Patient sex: M
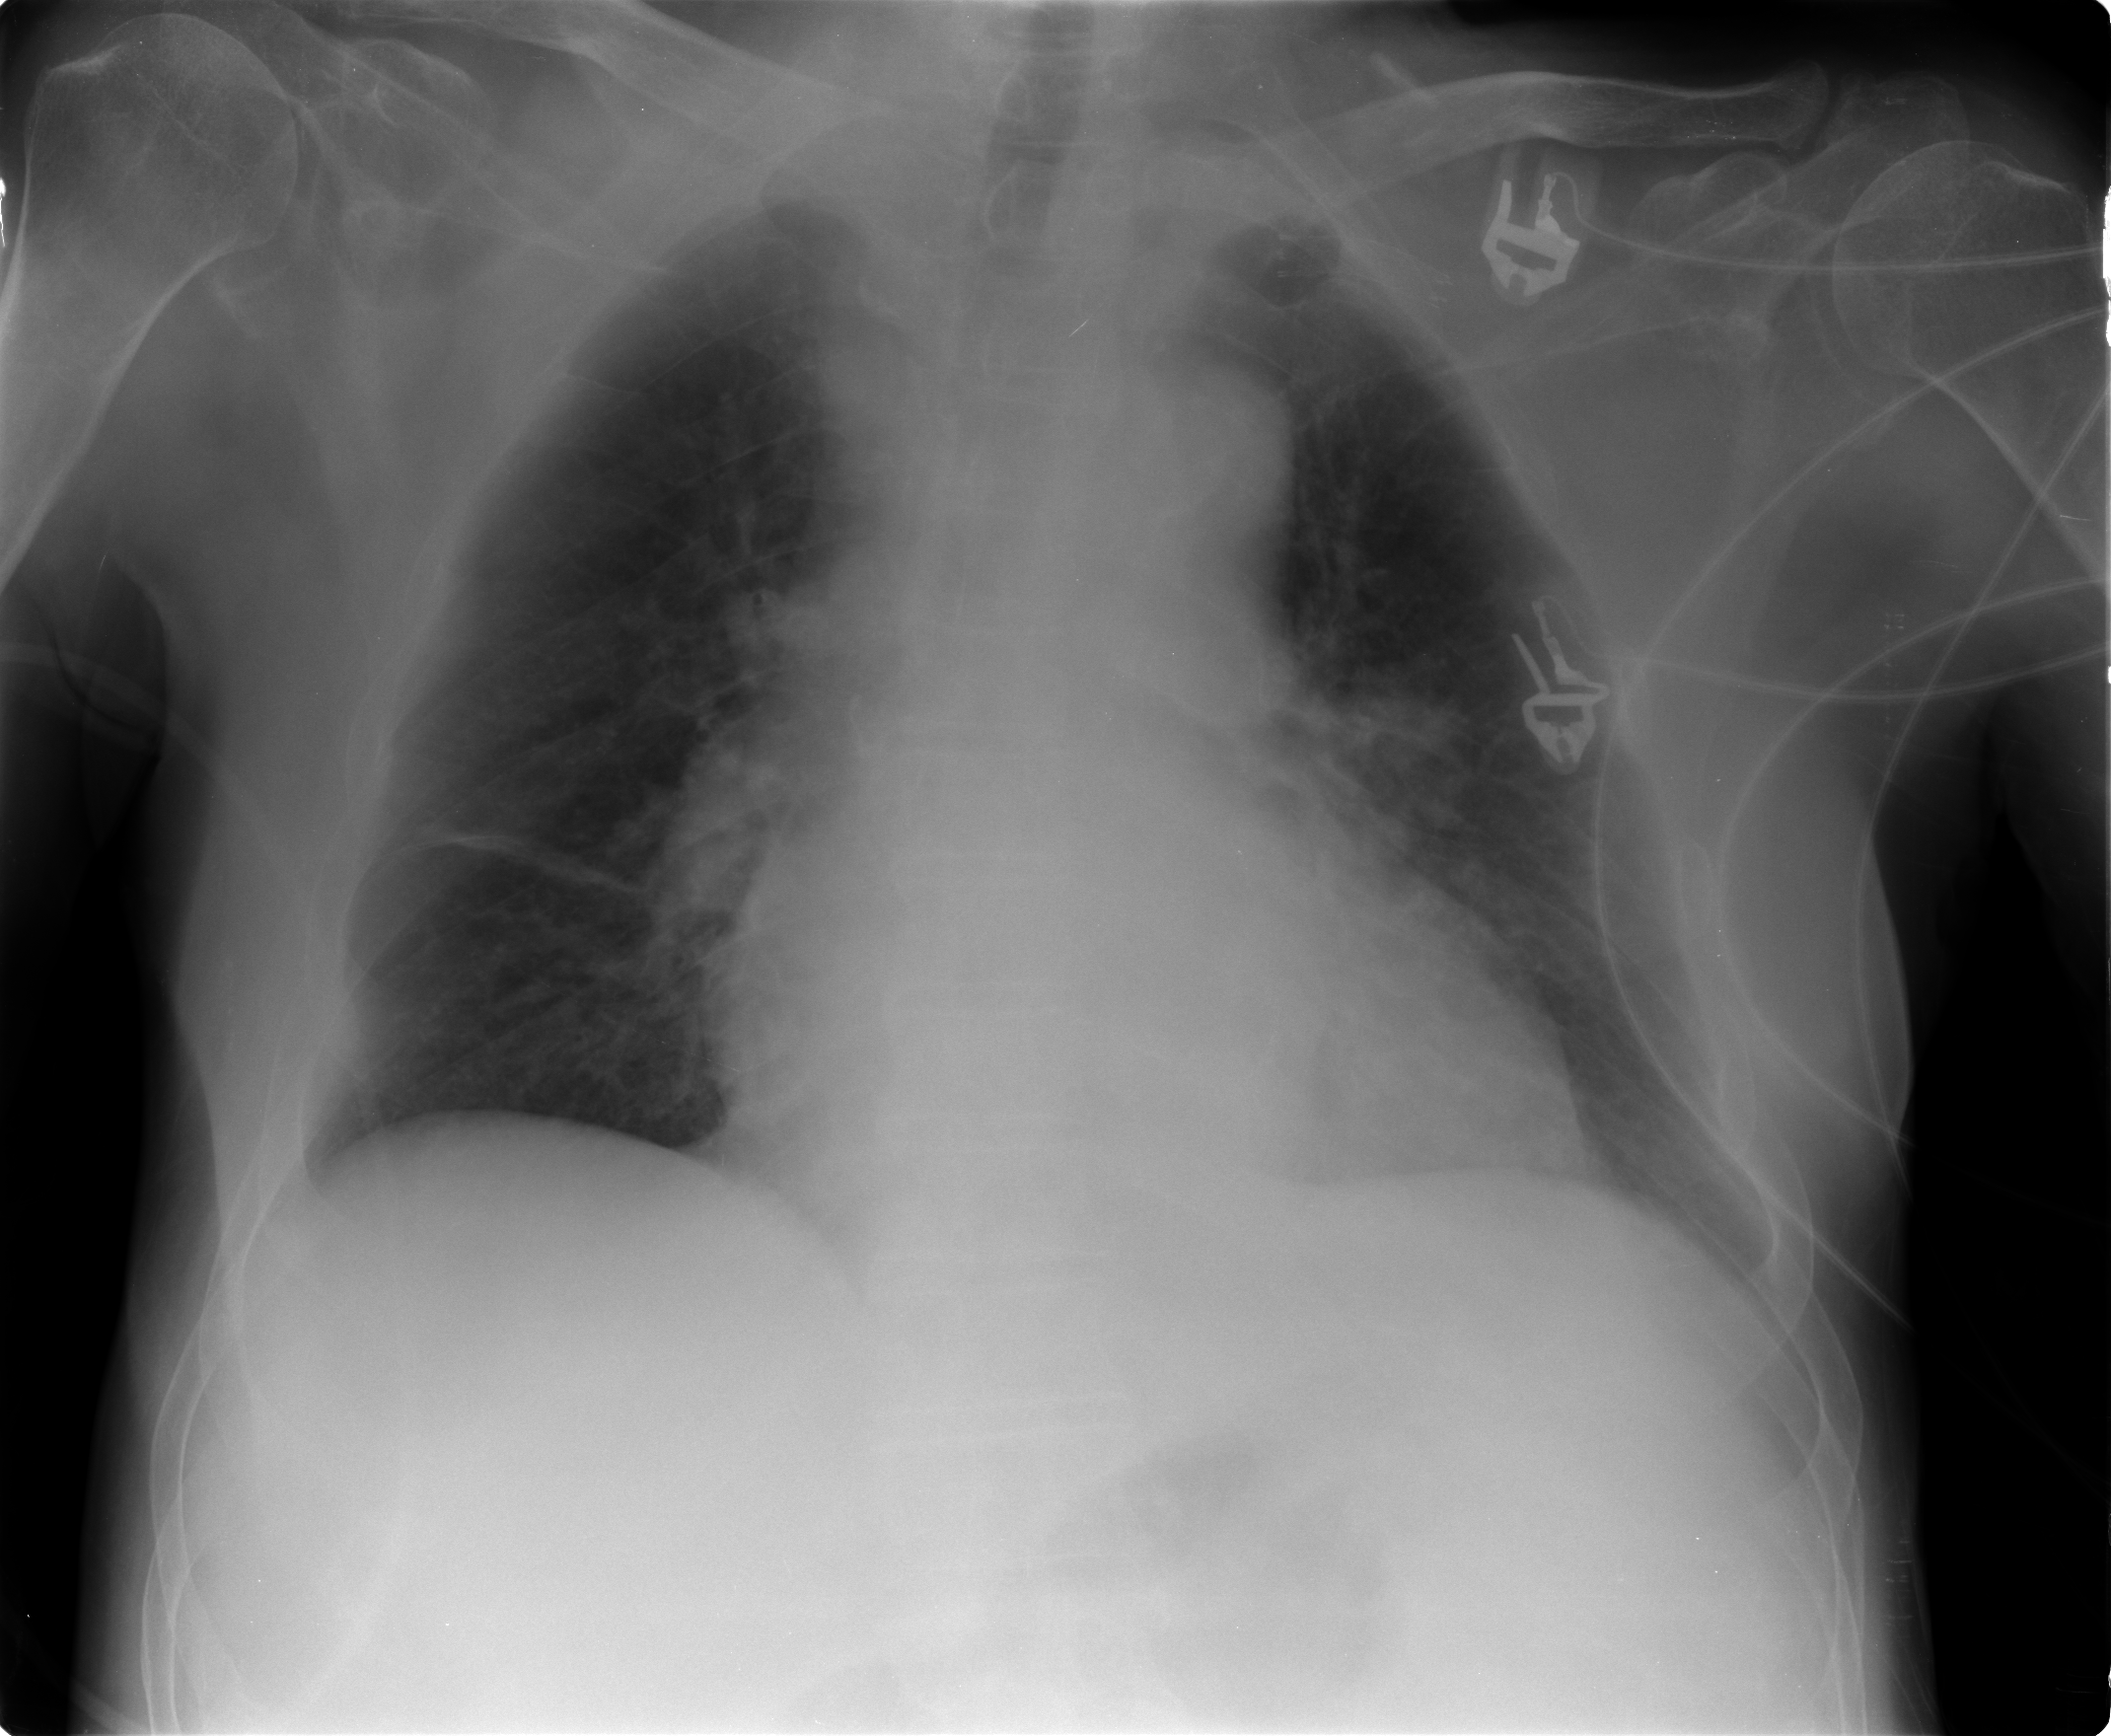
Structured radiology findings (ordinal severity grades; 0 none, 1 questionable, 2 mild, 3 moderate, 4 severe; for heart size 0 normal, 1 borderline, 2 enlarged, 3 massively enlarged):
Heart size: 2
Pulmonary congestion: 2
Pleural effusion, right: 0
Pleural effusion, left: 0
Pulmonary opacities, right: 0
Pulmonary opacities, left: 0
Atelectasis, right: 0
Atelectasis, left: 0